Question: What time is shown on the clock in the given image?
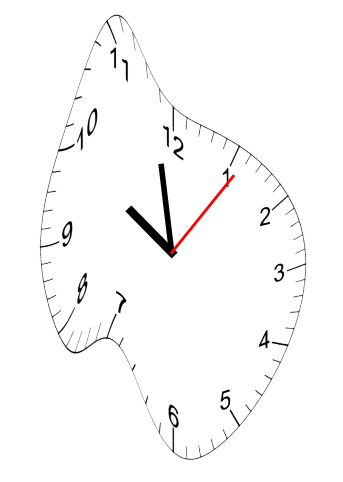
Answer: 09:58:06